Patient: sex M, age 45
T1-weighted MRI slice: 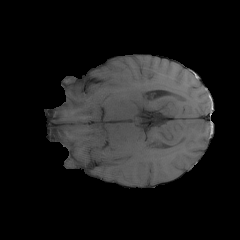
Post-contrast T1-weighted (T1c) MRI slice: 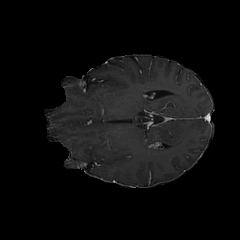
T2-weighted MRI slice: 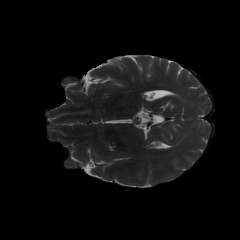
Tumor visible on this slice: no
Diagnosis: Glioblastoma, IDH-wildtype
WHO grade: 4